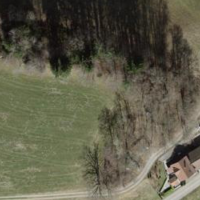
EUNIS habitat code: 24
Species observed at this site:
Clinopodium vulgare